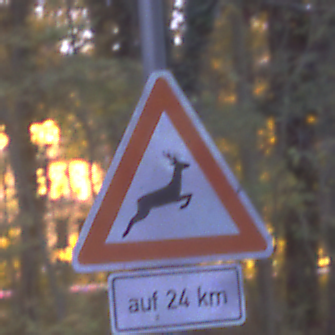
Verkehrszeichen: WildwechselLinks
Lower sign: LaengeEinerStrecke6
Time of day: Night
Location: Outdoor (Suburban)
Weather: PartlyCloudy
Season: NotSpecified
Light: Artificial